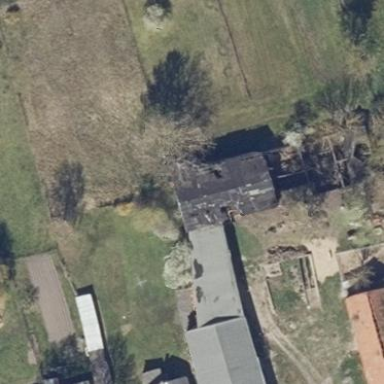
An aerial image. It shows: Rural barn.